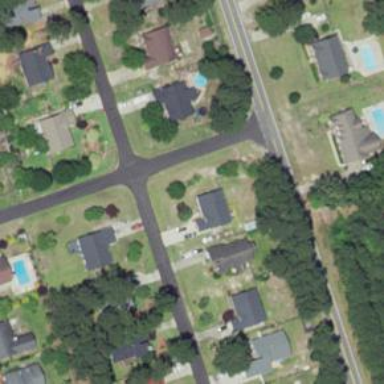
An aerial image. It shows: Residential road.